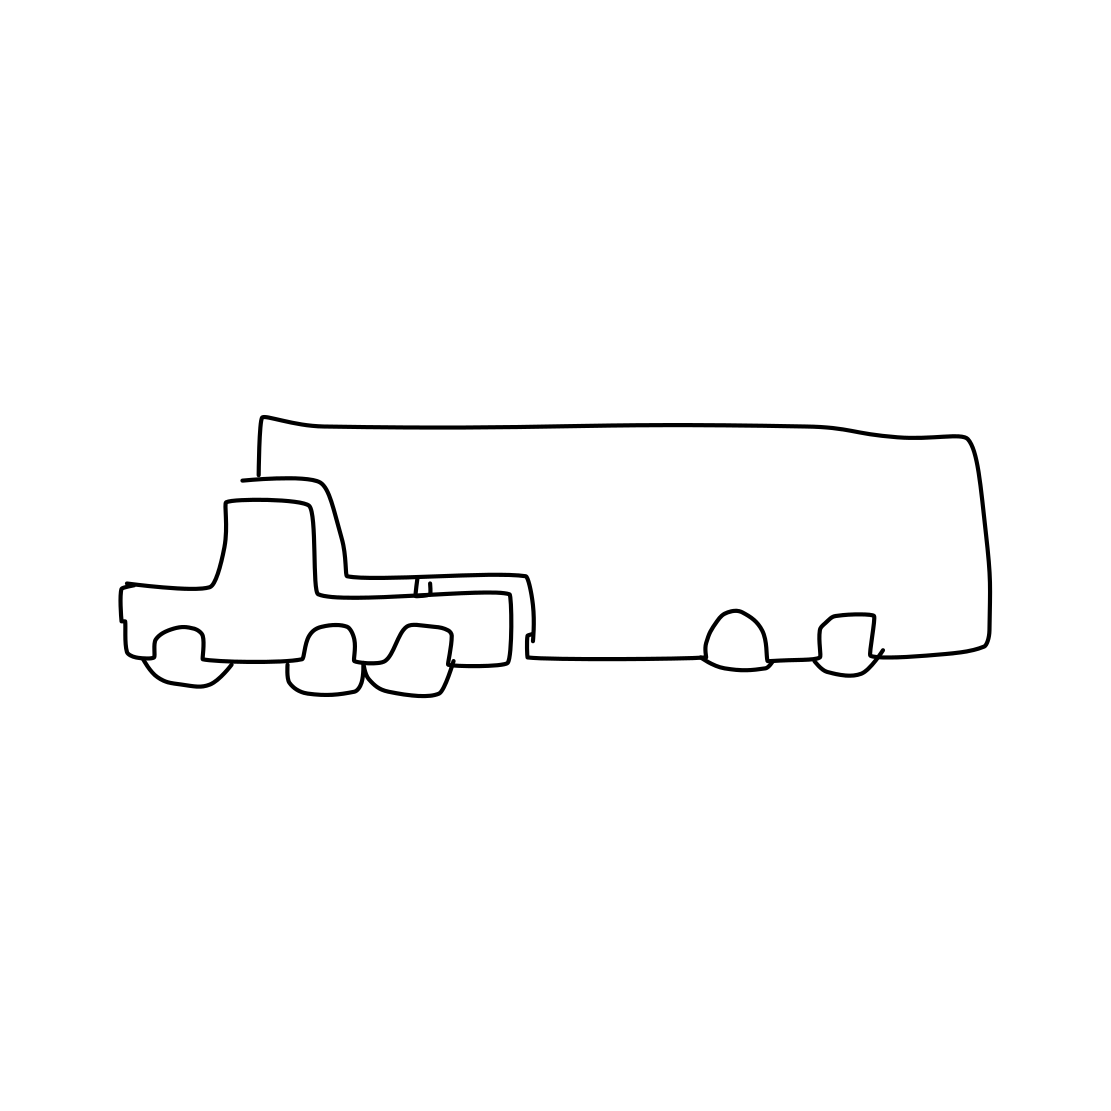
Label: truck